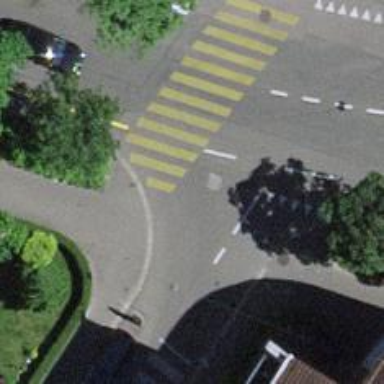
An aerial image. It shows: Unmarked crossing on the road.